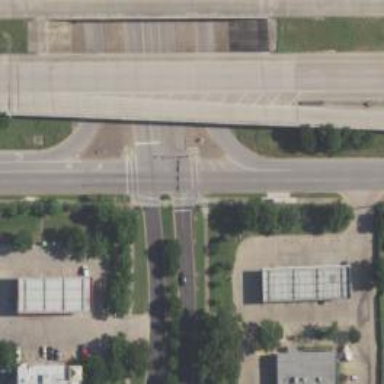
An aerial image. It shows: Secondary road with frontage road.